Question: I have a set of methods in my platformer in progress to detect and resolve collisions between entities and the tilemap, but they are doing a bad job of it.
The bottom method is the one being called, like this:
'''
player.velocity = player.velocity.add(getFinalCollisionVector());
'''
where player.velocity is a Vec2D.
'''
private List<Rectangle2D> getCollidingTiles(){
List<Rectangle2D> collidingTiles = new ArrayList<Rectangle2D>();
for(int x = (int) (this.getX()/Tile.SIZE); x <= (int) (this.getX()/Tile.SIZE) + this.getRect2D().getWidth()/Tile.SIZE; x++){
for(int y = (int) (this.getX()/Tile.SIZE); y <= (int) (this.getX()/Tile.SIZE) + this.getRect2D().getHeight()/Tile.SIZE; y++){
if(map.getTileAt(x, y).getAttribute(Attribute.SOLID))
if(map.getCollisionBoxAt(x,y).isColliding(this.collisionBox))
collidingTiles.add(new Rectangle2D.Double(x, y, Tile.SIZE, Tile.SIZE));
}
}
return collidingTiles;
}
private List<Vec2D> getAllTileCollisionVectors(){
List<Rectangle2D> collidingTiles = getCollidingTiles();
List<Vec2D> collisionVectors = new ArrayList<Vec2D>();
for(Rectangle2D rec : collidingTiles){
collisionVectors.add(getCorrectionVector(rec));
}
return collisionVectors;
}
private Vec2D getCorrectionVector(Rectangle2D target)
{
Vec2D ret = new Vec2D();
double x1 = (this.getX() + this.getSize().x) - target.getX();
double x2 = this.getX() - (target.getX() + target.getWidth());
double y1 = (this.getY() + this.getSize().y) - target.getY();
double y2 = this.getY() - (target.getY() + target.getHeight());
// calculate displacement along X-axis
if (x1 < x2)
{
ret.x = x1;
}
else if (x1 > x2)
{
ret.x = x2;
}
// calculate displacement along Y-axis
if (y1 < y2)
{
ret.y = y1;
}
else if (y1 > y2)
{
ret.y = y2;
}
return ret;
}
protected Vec2D getFinalCollisionVector(){
List<Vec2D> collisionVectors = getAllTileCollisionVectors();
if(collisionVectors.size() < 1)
return new Vec2D(0,0);
Vec2D finalVector = new Vec2D();
for(Vec2D vec : collisionVectors){
finalVector = finalVector.add(vec);
}
return finalVector;
}
'''
What am I doing wrong in my code? This is the behavior that the player shows, where he falls (due to gravity) to that point, and then he freezes.
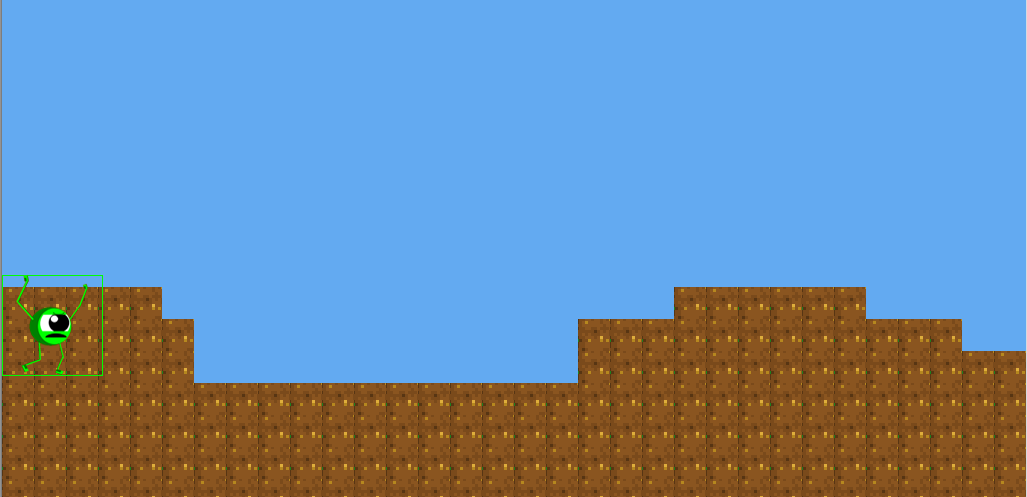
Answer: Since there are no other answers, I've posted my own.
I've abandonded the old implementation,started from the ground up, and it works now. This is the new implementation:
'''
public Corners getCornersAreSolid(double x, double y) {
int leftTile = (int)(x / Tile.SIZE);
int rightTile = (int)((x + moveData.collisionBox.getWidth()) / Tile.SIZE);
int topTile = (int)(y / Tile.SIZE);
int bottomTile = (int)((y + moveData.collisionBox.getHeight()) / Tile.SIZE);
boolean topLeft = hasAttribute(map, Attribute.SOLID, topTile, leftTile);
boolean topRight = hasAttribute(map, Attribute.SOLID, topTile, rightTile);
boolean bottomLeft = hasAttribute(map, Attribute.SOLID, bottomTile, leftTile);
boolean bottomRight = hasAttribute(map, Attribute.SOLID, bottomTile, rightTile);
Corners solidCorners = new Corners();
solidCorners.topLeft = topLeft;
solidCorners.topRight = topRight;
solidCorners.bottomRight = bottomRight;
solidCorners.bottomLeft = bottomLeft;
return solidCorners;
}
private boolean hasAttribute(GameMap map, Attribute attribute, int tileY, int tileX) {
boolean result = false;
if (tileX >= 0 && tileX < map.getWidthInTiles() && tileY >= 0 && tileY < map.getHeightInTiles()) {
result = map.getTileAt(tileX, tileY).getAttribute(attribute);
}
return result;
}
public Vec2D getNextPosition() {
int currCol = (int) (getX() / Tile.SIZE);
int currRow = (int) (getY() / Tile.SIZE);
double destX = getX() + moveData.velocity.x;
double destY = getY() + moveData.velocity.y;
double tempX = getX();
double tempY = getY();
Corners solidCorners = getCornersAreSolid(getX(), destY);
boolean topLeft = solidCorners.topLeft;
boolean topRight = solidCorners.topRight;
boolean bottomLeft = solidCorners.bottomLeft;
boolean bottomRight = solidCorners.bottomRight;
this.framesSinceLastCollision += 1;
if(moveData.velocity.y < 0) {
if(topLeft || topRight) {
moveData.velocity.y = 0;
tempY = currRow * Tile.SIZE;
this.framesSinceLastCollision = 0;
}
else {
tempY += moveData.velocity.y;
}
}
else if(moveData.velocity.y > 0) {
if(bottomLeft || bottomRight) {
moveData.velocity.y = 0;
tempY = (currRow + 1) * Tile.SIZE - moveData.collisionBox.getHeight() % Tile.SIZE - 1 ;
this.framesSinceLastCollision = 0;
}
else {
tempY += moveData.velocity.y;
}
}
solidCorners = getCornersAreSolid(destX, getY());
topLeft = solidCorners.topLeft;
topRight = solidCorners.topRight;
bottomLeft = solidCorners.bottomLeft;
bottomRight = solidCorners.bottomRight;
if(moveData.velocity.x < 0) {
if(topLeft || bottomLeft) {
moveData.velocity.x = 0;
tempX = currCol * Tile.SIZE;
this.framesSinceLastCollision = 0;
}
else {
tempX += moveData.velocity.x;
}
}
if(moveData.velocity.x > 0) {
if(topRight || bottomRight) {
moveData.velocity.x = 0;
tempX = (currCol + 1) * Tile.SIZE - moveData.collisionBox.getWidth() % Tile.SIZE -1 ;
this.framesSinceLastCollision = 0;
}
else {
tempX += moveData.velocity.x;
}
}
return new Vec2D(tempX, tempY);
}
private static class Corners{
public boolean topLeft, topRight;
public boolean bottomLeft, bottomRight;
public Corners(){
topLeft = false;
topRight = false;
bottomLeft = false;
bottomRight = false;
}
}
'''